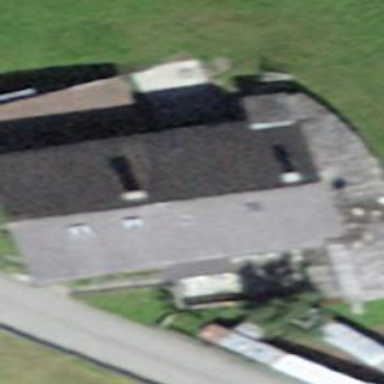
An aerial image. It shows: Building with tile roof.